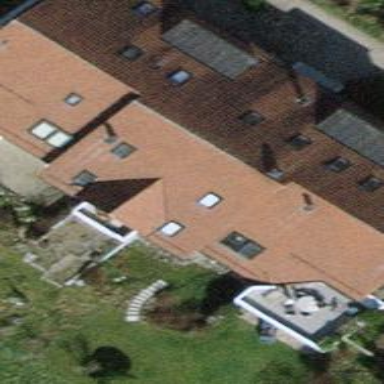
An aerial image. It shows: Small solar photovoltaic panel generator installed on roof.